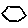
Label: hexagon